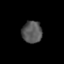
Tissue: lung
Cell type: Epithelial cells
Senescence score: 0.1735
Nuclear area (px): 434
Mean DAPI intensity: 86.205